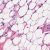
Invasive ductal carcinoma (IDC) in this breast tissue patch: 0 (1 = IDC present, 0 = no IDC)